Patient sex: F
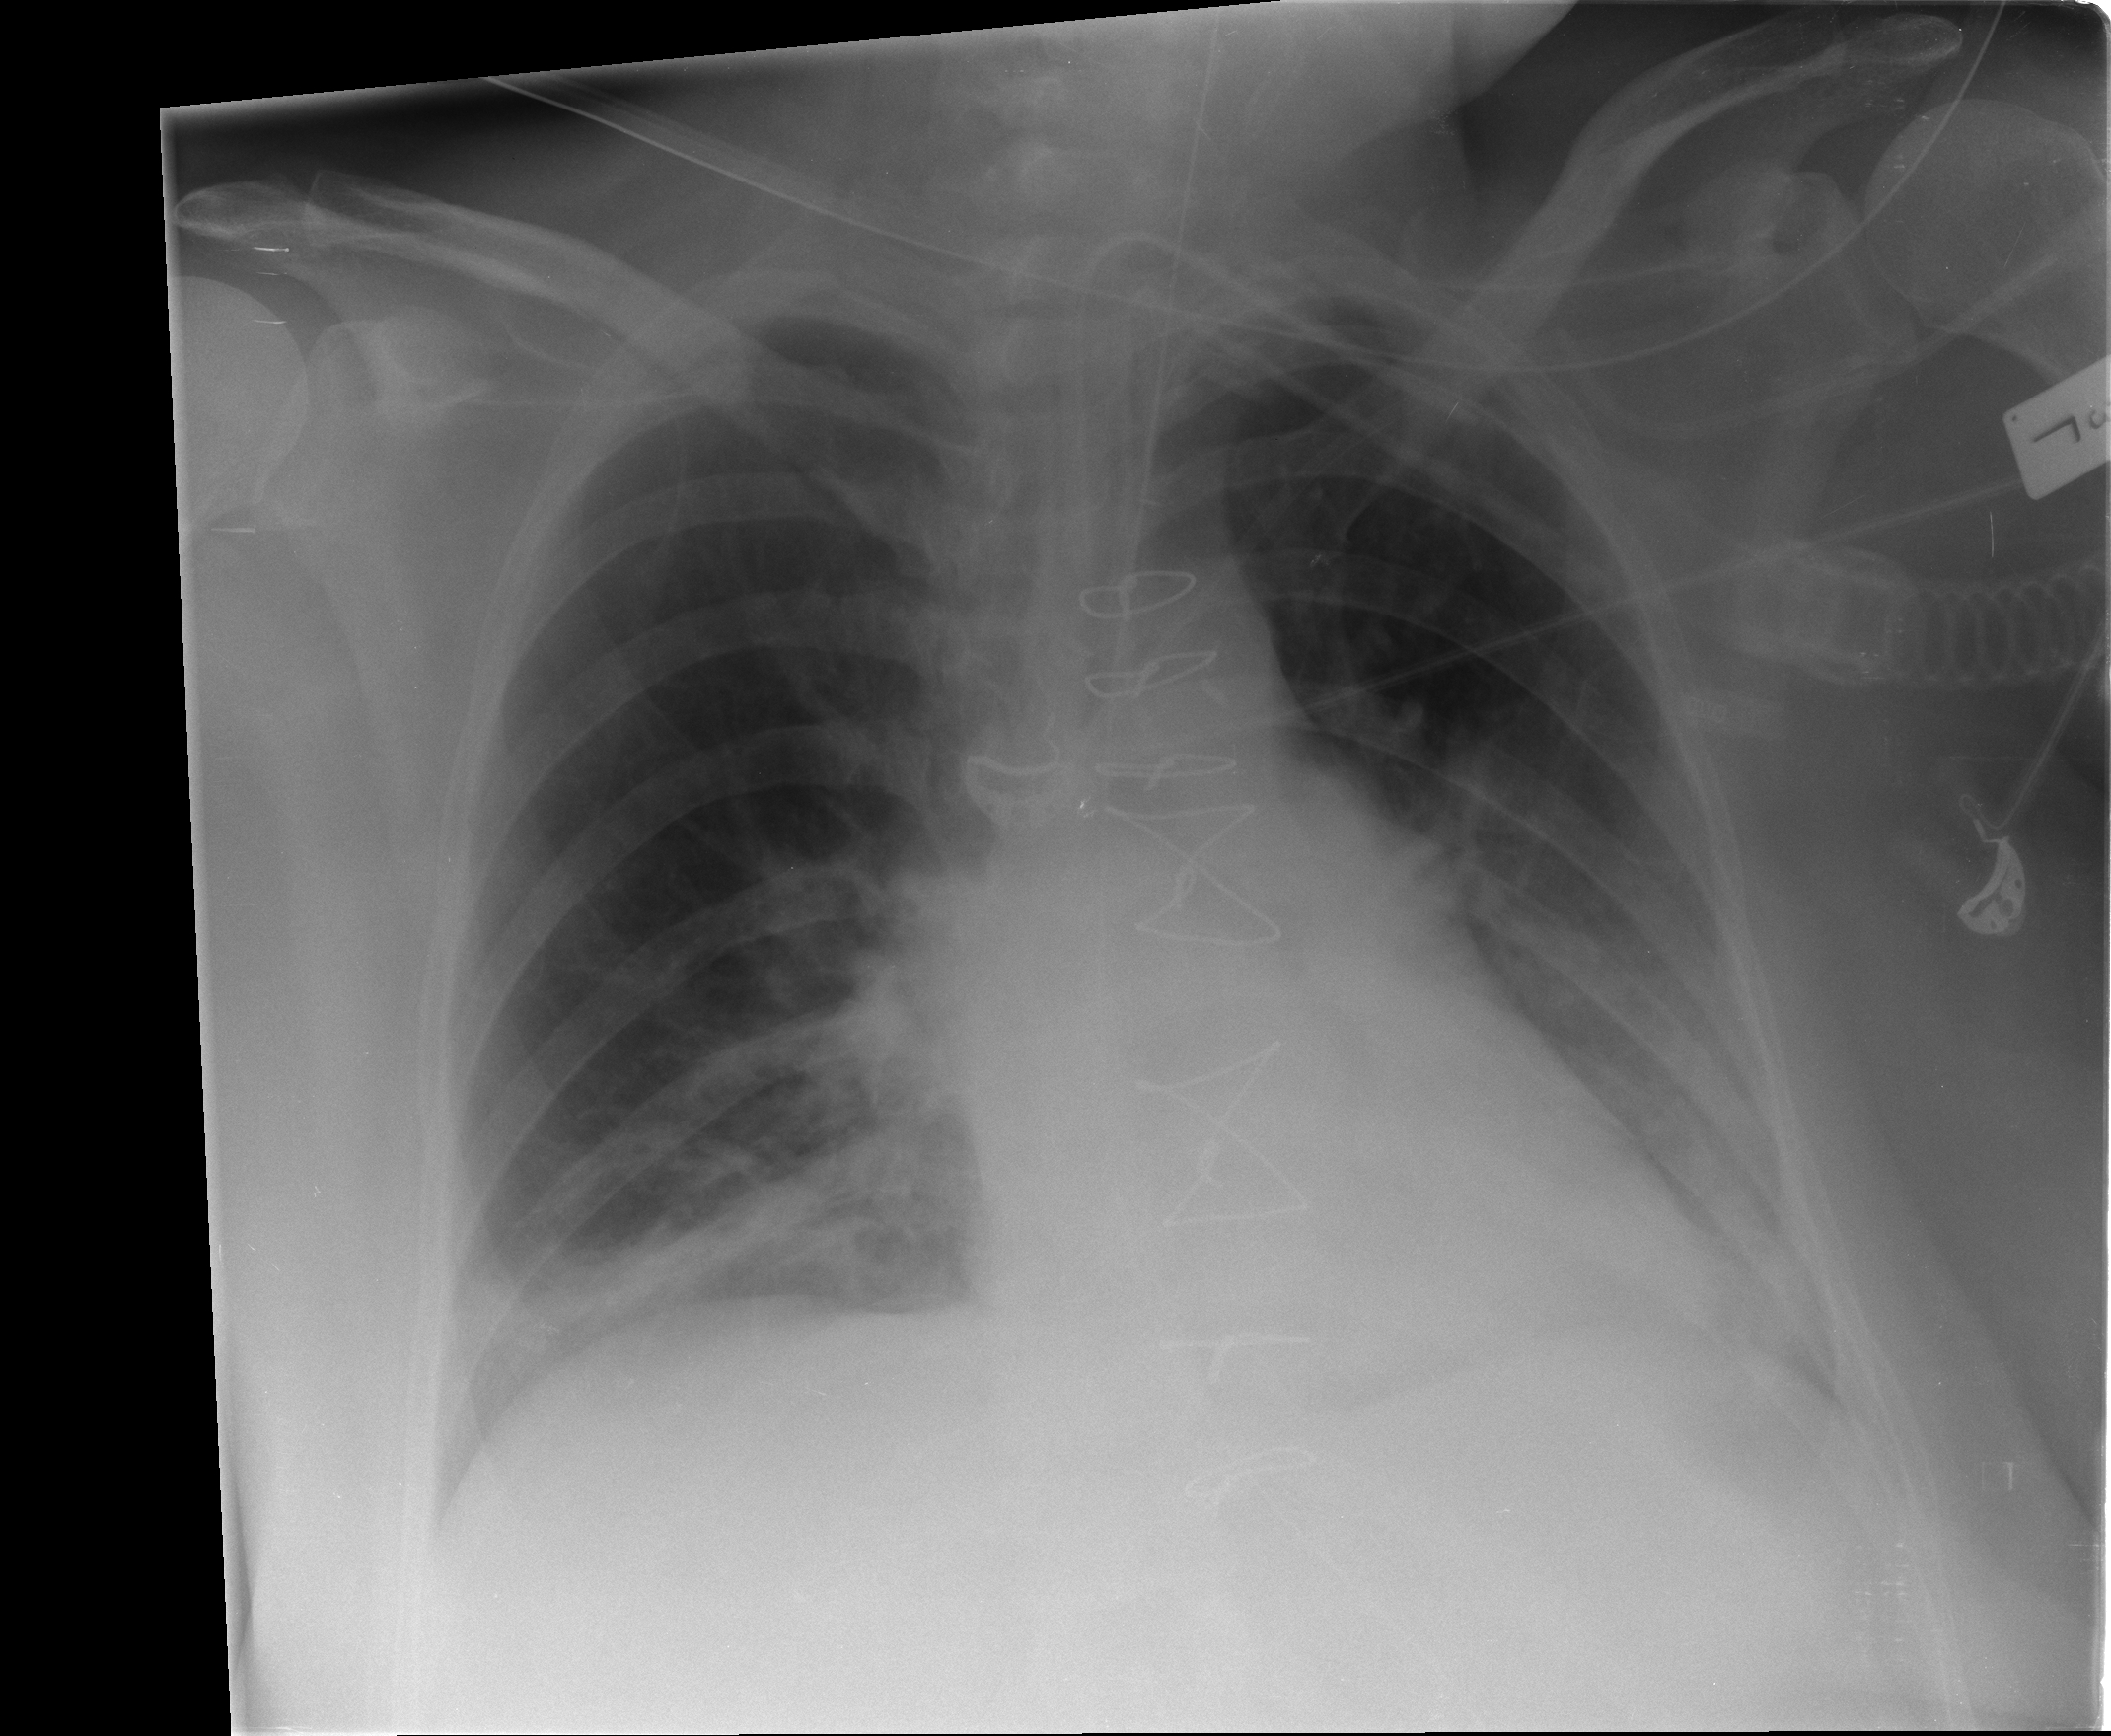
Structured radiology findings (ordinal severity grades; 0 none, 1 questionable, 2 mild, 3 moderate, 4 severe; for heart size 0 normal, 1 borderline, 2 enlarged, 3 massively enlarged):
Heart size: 0
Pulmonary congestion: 0
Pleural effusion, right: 0
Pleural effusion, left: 2
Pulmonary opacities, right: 0
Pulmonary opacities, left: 2
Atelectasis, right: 3
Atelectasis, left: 2